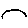
Label: bird